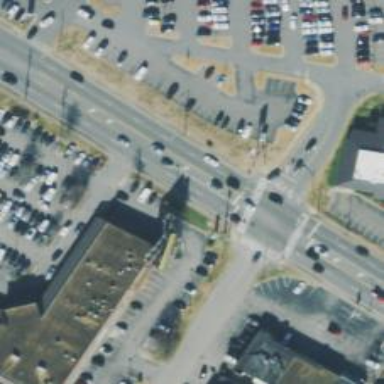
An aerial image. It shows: Marked crossing on the road.